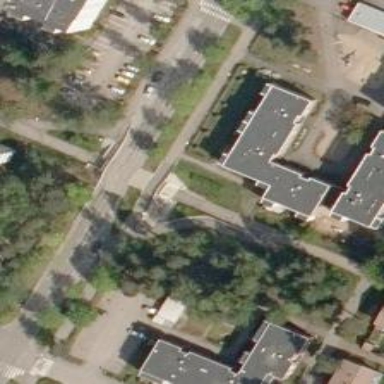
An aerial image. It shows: Asphalt cycleway.